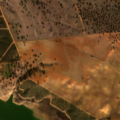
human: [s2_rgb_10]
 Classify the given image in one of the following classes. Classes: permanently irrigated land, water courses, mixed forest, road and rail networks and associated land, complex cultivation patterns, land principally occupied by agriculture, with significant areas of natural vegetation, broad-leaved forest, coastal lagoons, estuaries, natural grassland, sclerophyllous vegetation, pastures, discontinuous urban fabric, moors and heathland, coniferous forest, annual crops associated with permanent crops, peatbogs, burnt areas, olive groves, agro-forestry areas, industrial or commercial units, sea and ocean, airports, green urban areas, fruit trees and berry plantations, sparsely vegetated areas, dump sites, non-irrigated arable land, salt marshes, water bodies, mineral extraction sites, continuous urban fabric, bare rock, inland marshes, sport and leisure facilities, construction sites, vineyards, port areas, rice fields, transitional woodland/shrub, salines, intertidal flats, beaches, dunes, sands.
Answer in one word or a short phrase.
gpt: non-irrigated arable land, olive groves, pastures, agro-forestry areas, water bodies